Question: I'm trying to plot a line chart over a bar chart, but both the ticks and the actual locations of the points aren't aligned. I would like them to be aligned. (Just a note I'm going to be plotting another set of data similarly (but reversed) on the other side, hence the subplots.)
Here's what I have so far
'''
import matplotlib.pyplot as plt
import numpy as np
group = [0, 5, 10, 15, 20, 25, 30, 35, 40, 45, 50, 55]
amount1 = [967, 975, 1149, 1022, 852, 975, 1025, 1134, 994, 1057, 647, 1058]
amount2 = [286, 364, 111, 372, 333, 456, 258, 152, 400, 181, 221, 441]
f, (ax1, ax2) = plt.subplots(nrows = 1, ncols = 2, sharey=True, figsize = (17,8))
ax1_2 = ax1.twinx()
# y_pos
y_pos = np.arange(len(group))
# plot men
ax1.barh(y_pos, amount1, align = 'center')
ax1_2.plot(amount2, group, color = 'black', marker = 'o')
# ticks
ax1.set_yticks(y_pos)
ax1.set_yticklabels(group)
ax1.invert_xaxis()
ax1.yaxis.tick_right()
# padding
plt.subplots_adjust(left=None, bottom=None, right=None, top=None, wspace=0.05, hspace=None)
plt.show()
plt.close()
'''

I've tried setting the ticks, but the bar graph and line graph seem to have very different notions of that. I've also tried graphing both on ax1, but then the line graph goes way beyond the bar graph and they don't line up at all. I've also tried 'ax1_2.set_yticks(ax1.get_yticks())' but this has a similar problem.
Any help would be appreciated!
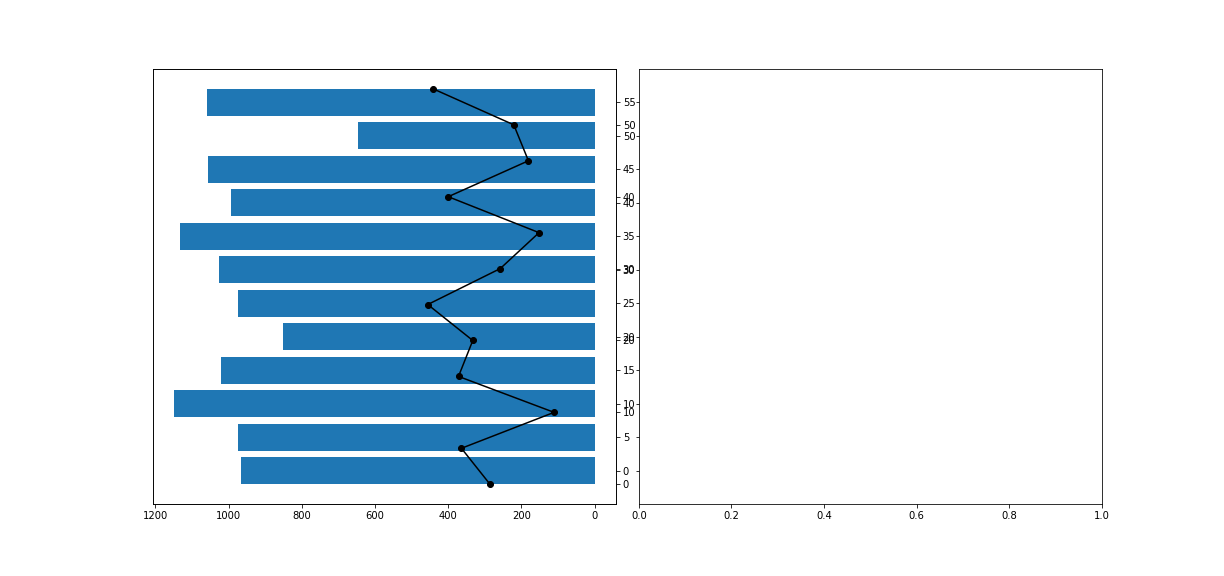
Answer: You can plot both in 'ax1', and remove the 'y_pos', because at the end both of them share the 'group' variable as 'y' coordinate.
Then, you can add a 'height' to the barh plot.
Here, it is the code:
'''
import matplotlib.pyplot as plt
group = [0, 5, 10, 15, 20, 25, 30, 35, 40, 45, 50, 55]
amount1 = [967, 975, 1149, 1022, 852, 975, 1025, 1134, 994, 1057, 647, 1058]
amount2 = [286, 364, 111, 372, 333, 456, 258, 152, 400, 181, 221, 441]
f, (ax1, ax2) = plt.subplots(nrows=1, ncols=2, sharey=True, figsize=(17, 8))
# plot men
a = ax1.barh(group, amount1, height=4)
ax1.plot(amount2, group, color='black', marker='o')
# ticks
ax1.set_yticks(group)
ax1.set_yticklabels(group)
ax1.invert_xaxis()
ax1.yaxis.tick_right()
# padding
plt.subplots_adjust(left=None, bottom=None, right=None, top=None, wspace=0.05,
hspace=None)
plt.show()
plt.close()
'''
And an image with the result:
<URL>